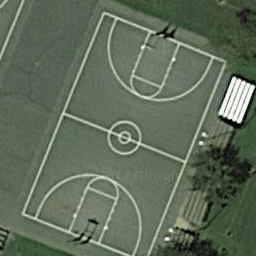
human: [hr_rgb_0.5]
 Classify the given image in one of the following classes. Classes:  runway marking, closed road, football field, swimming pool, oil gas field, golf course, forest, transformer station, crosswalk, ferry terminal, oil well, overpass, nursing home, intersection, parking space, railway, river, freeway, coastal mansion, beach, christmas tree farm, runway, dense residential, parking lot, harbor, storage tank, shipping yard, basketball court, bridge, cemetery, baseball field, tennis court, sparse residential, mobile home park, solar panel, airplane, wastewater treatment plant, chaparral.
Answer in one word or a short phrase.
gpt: basketball court